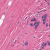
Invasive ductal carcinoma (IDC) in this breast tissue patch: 0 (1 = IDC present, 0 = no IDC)